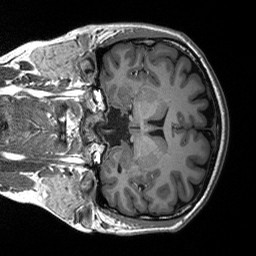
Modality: T1w
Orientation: coronal
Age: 26
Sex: male
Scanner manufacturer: siemens
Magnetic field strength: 3 T
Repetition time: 2.53 s
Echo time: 0.00219 s